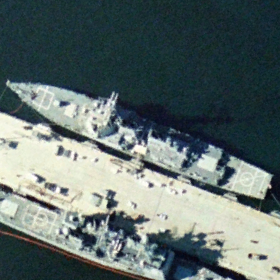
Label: destroyer